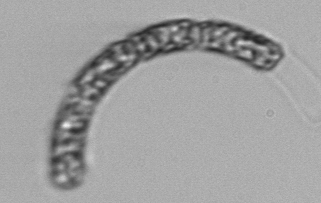
Label: Guinardia_striata